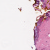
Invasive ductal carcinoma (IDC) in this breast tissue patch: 0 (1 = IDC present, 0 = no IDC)